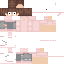
A female human skin with pale skin, wearing brown long hair dressed in a white tshirt and gray shorts, featuring a closed mouth.